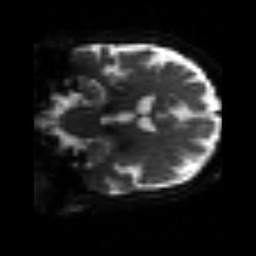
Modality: sbref
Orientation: coronal
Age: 70
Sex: male
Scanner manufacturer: siemens
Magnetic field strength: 3 T
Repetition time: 3.2 s
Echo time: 0.081 s